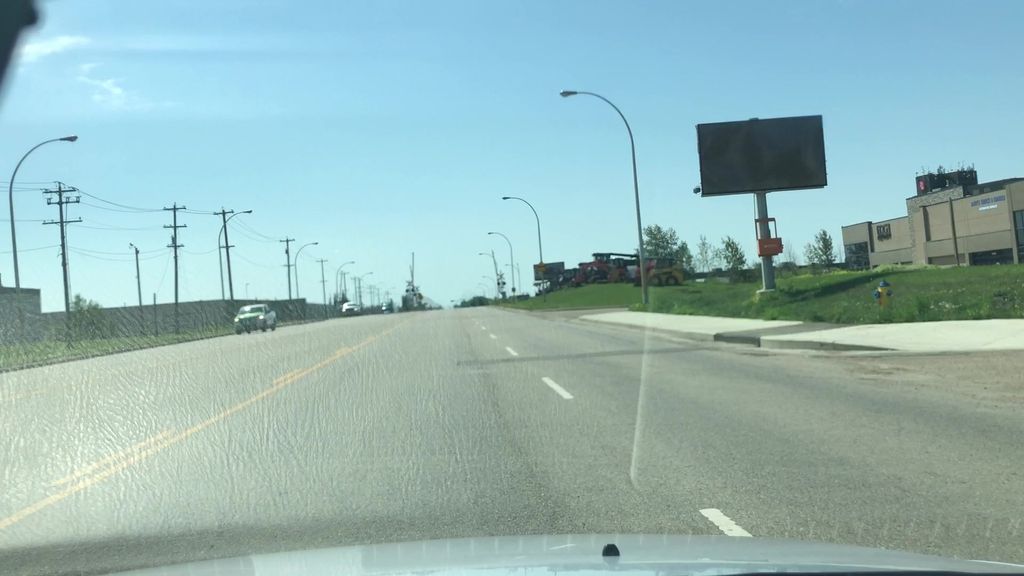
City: edmonton